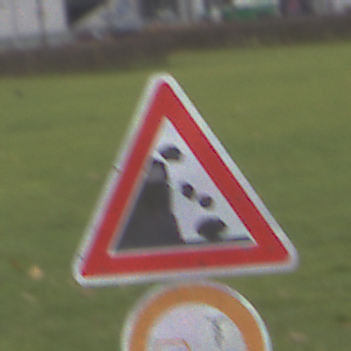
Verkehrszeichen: SteinschlagLinks
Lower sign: VerbotUeberholenEinspurigeFahrzeuge
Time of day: Midday
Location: Outdoor (Suburban)
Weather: Overcast
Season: NotSpecified
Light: Natural